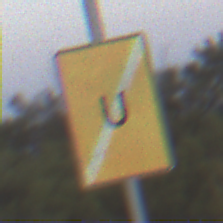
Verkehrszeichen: EndeUmleitung
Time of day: SunriseSunset
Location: Outdoor (Suburban)
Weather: Clear
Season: NotSpecified
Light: Natural